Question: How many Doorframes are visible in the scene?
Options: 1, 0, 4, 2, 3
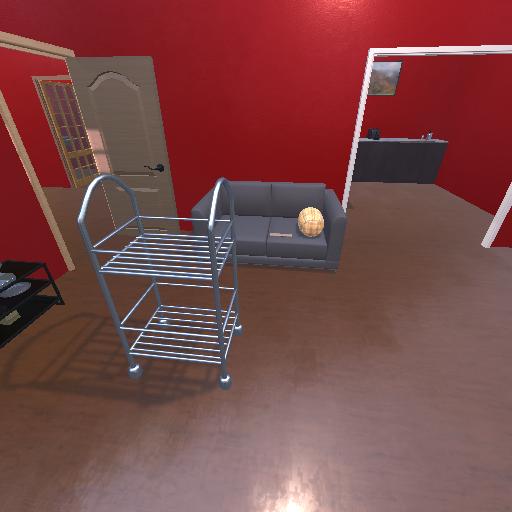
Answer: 1